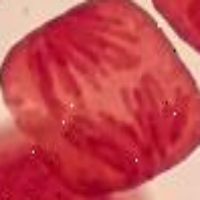
Label: anaphase